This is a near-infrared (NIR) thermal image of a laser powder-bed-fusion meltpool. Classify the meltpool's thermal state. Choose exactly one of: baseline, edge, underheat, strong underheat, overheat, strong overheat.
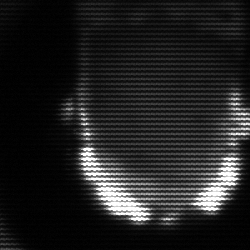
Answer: baseline